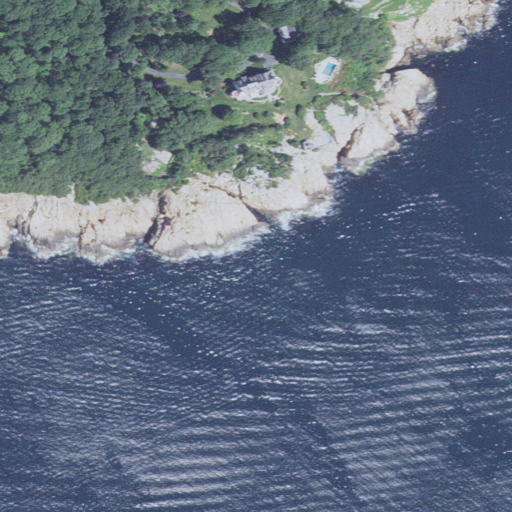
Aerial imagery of cape in Massachusetts named Normans Woe containing open water, barren land, deciduous forest, grassland, evergreen forest, open development, low intensity development, and mixed forest